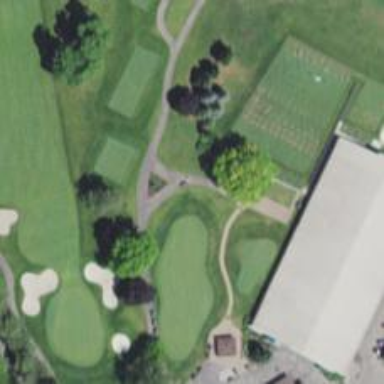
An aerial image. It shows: Path designated for golf carts.